Field crop: tomato
Growth stage: 1
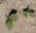
Species: solanum